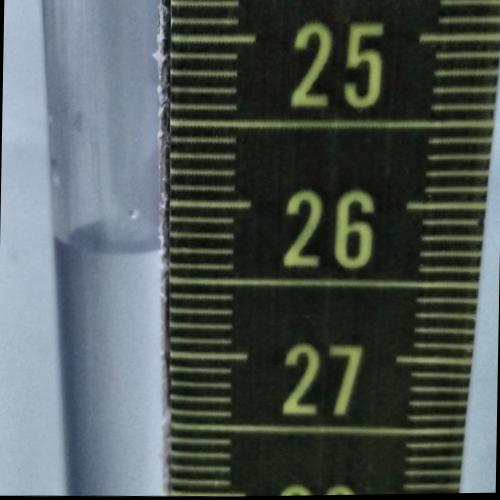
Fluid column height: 26.3 cm